Field crop: maize
Growth stage: 2
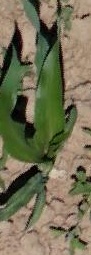
Species: maize